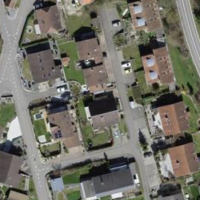
EUNIS habitat code: 54
Species observed at this site:
Anthyllis vulneraria